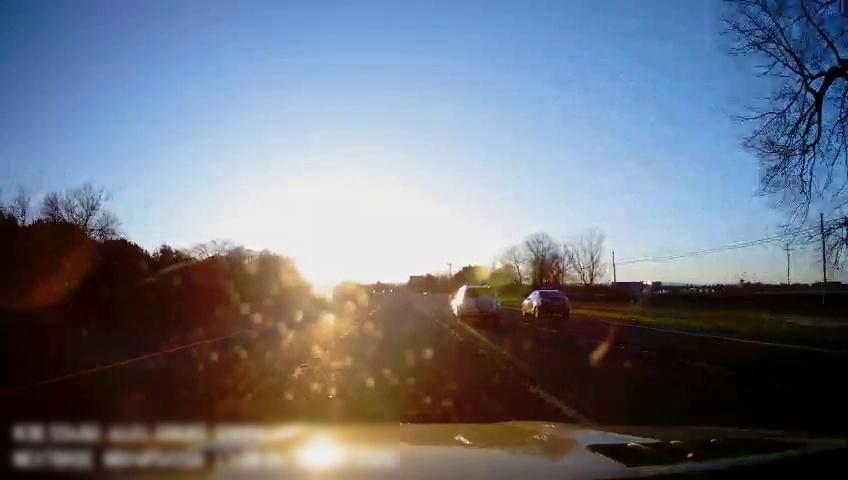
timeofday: Day
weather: Sunny
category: Drivable Space
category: Vehicles | Car
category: Vehicles | SUV
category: Lanes | Alternate Lane
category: Lanes | Current Lane
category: Lanes | Current Lane
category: Lanes | Alternate Lane
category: Lanes | Alternate Lane